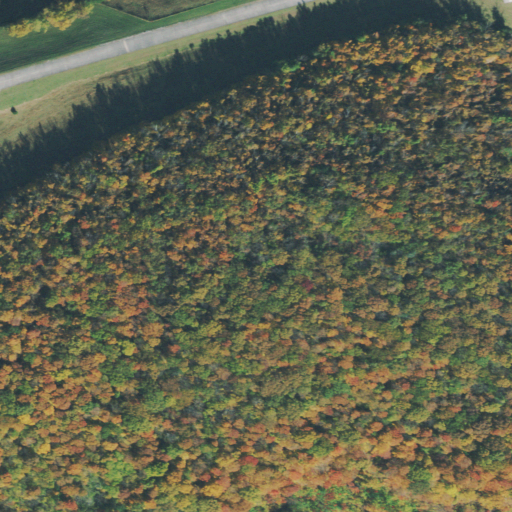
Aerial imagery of mountain in Tennessee named Buck Mountain containing deciduous forest, pasture, barren land, shrub, and medium intensity development